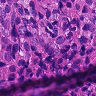
Metastatic tissue present: yes